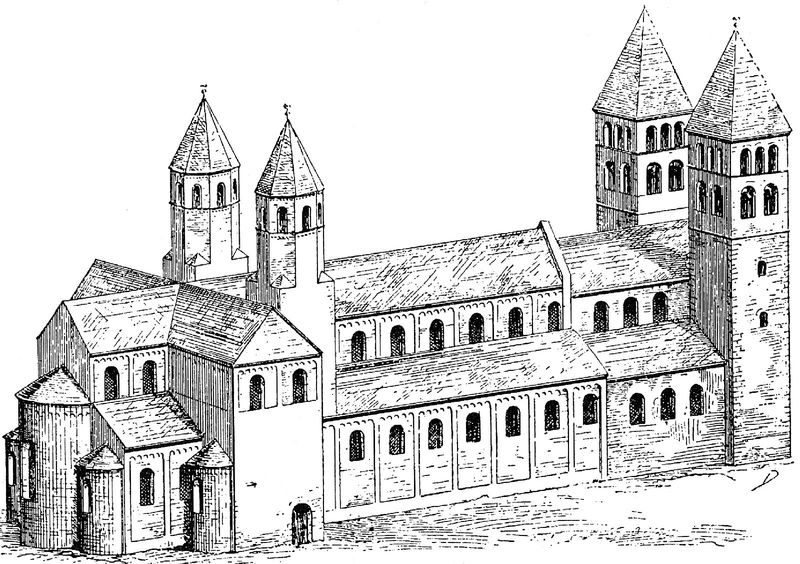
Titel: Benediktinerklosterkirche Paulinzella
Standort: Paulinzella (EU - D - Thüringen)
Schlagwörter: fenster, skizze, tür, zeichnung, dach, schloss, architektur, kirche, turm, schiff, modell, ansicht, fassade, linien, rundbogen, aufsicht, eingang, erker, tusche, kloster, kreuz, türme, dom, schatierung, schraffiert, münster, langhaus, kirchenschiff, dreischiffig, gotisch, zeichnen, apsis, romanik, chor, basilika, bauwerk, aufriss, romanisch, hallenkirche, längsschiff, querschiff, westwerk, zeicnung, tüt, lienien, lkreuz